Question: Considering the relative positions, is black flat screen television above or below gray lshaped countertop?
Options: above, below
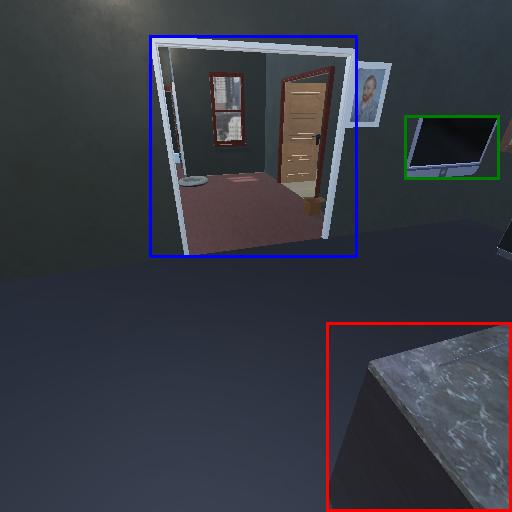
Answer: above